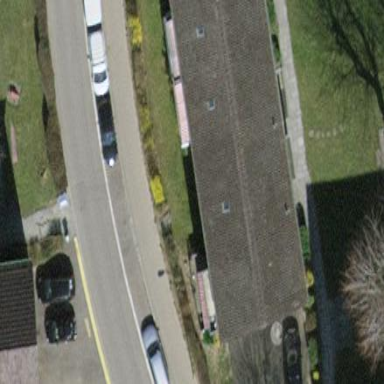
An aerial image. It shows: Building with tiled roof.